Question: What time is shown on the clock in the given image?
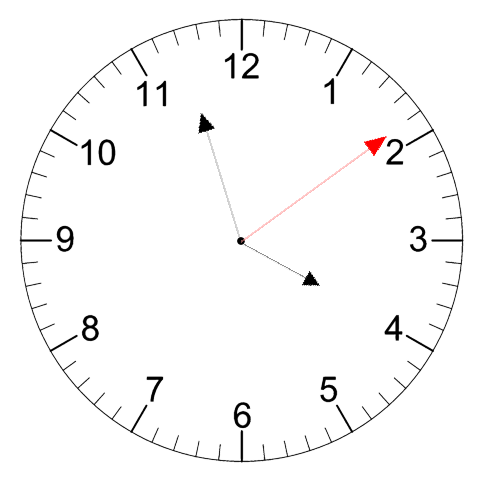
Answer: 03:57:09